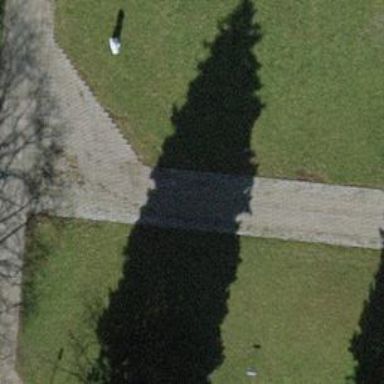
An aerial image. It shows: Path with grass paver surface.